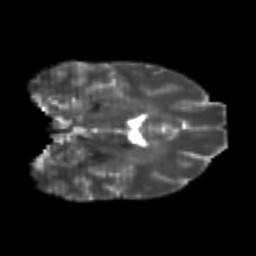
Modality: T2w
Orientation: coronal
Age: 24
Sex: female
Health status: healthy
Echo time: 0.074 s